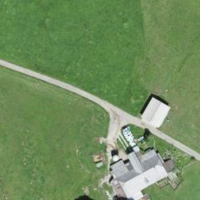
EUNIS habitat code: 25
Species observed at this site:
Apatura iris